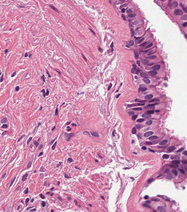
Tumor epithelial tissue: no
Tumor-associated stroma tissue: yes
Normal tissue: no